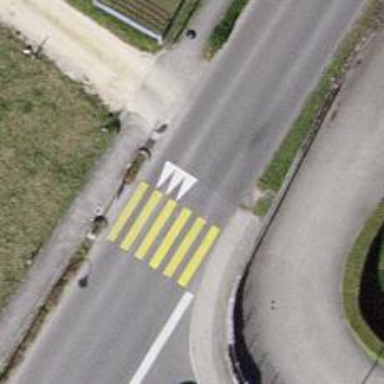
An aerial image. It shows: Traffic hump for calming the traffic.